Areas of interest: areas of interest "Airport"
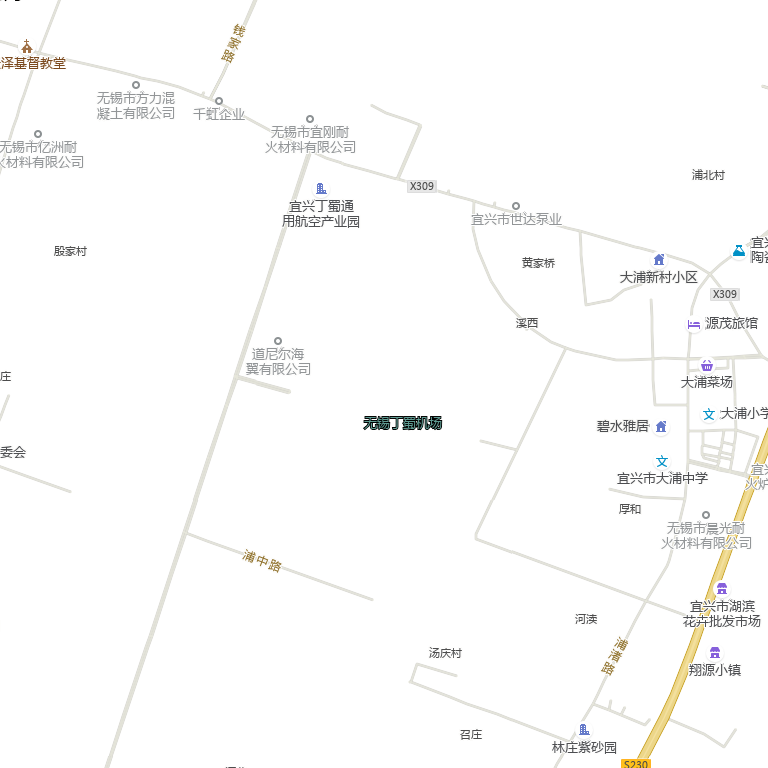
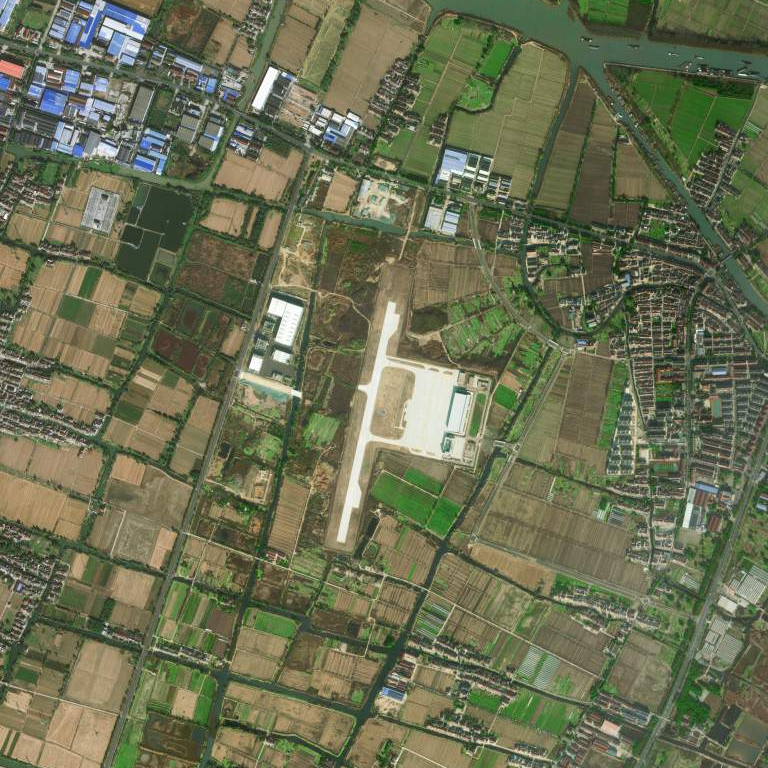